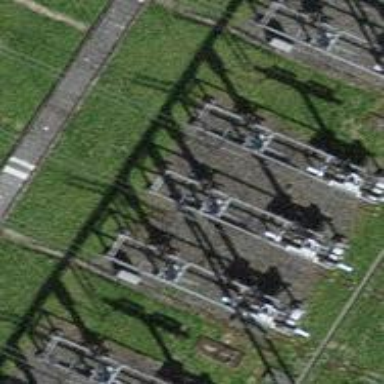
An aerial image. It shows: Switch for power supply.